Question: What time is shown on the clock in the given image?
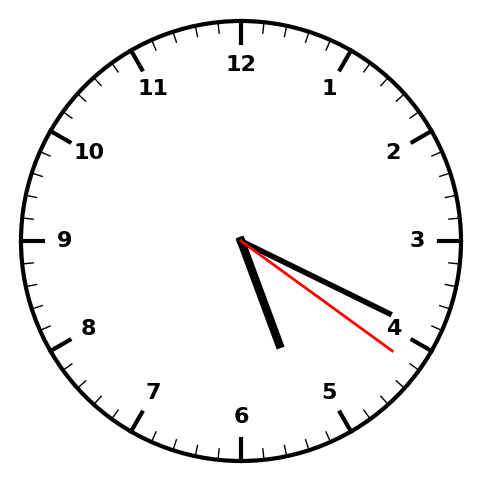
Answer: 05:19:21